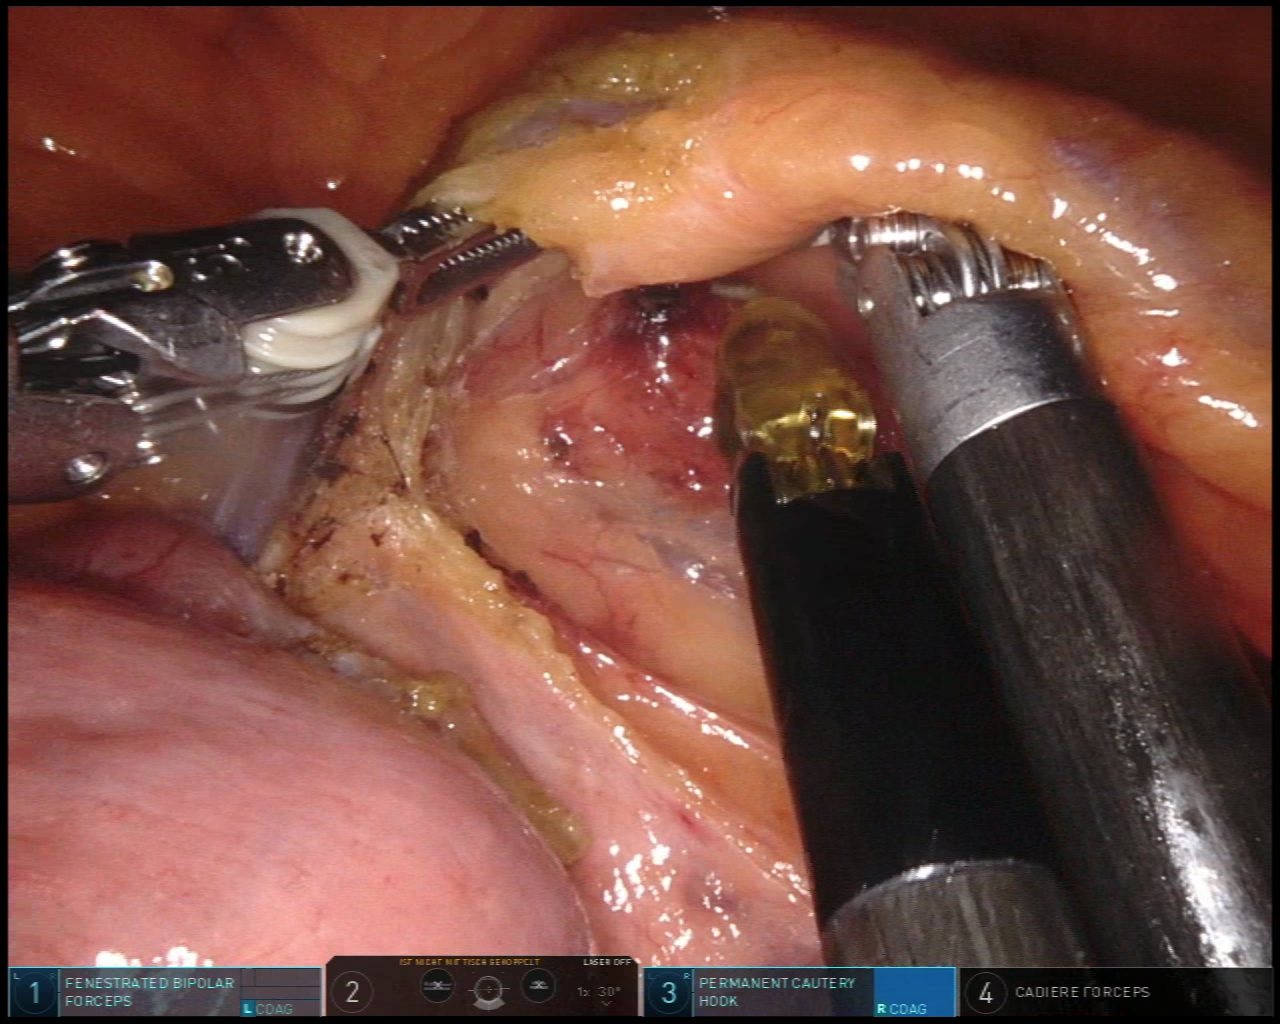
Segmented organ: intestinal_veins
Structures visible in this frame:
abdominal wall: no
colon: no
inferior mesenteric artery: no
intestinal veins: yes
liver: no
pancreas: no
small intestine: yes
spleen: no
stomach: no
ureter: no
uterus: no
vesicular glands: no